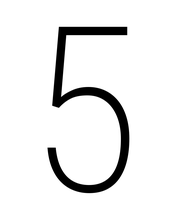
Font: Roboto_Condensed_ExtraLight